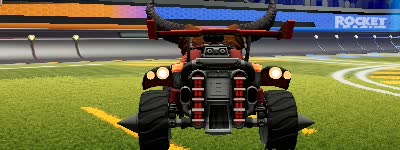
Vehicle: octane